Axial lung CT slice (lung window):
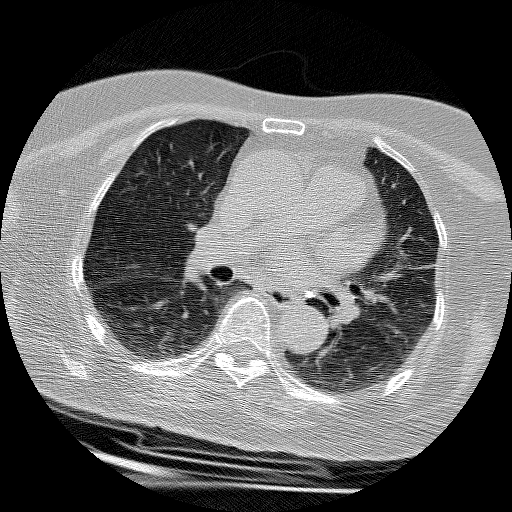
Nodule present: no